Field crop: maize
Growth stage: 1
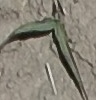
Species: sorghum